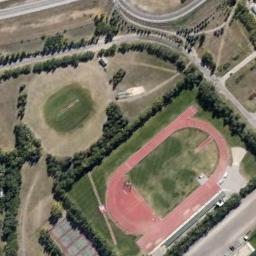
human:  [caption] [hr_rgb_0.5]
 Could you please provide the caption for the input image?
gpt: Several cars were parked near the track .

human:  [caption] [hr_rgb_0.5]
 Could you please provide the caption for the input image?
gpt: There are lots of buildings next to the ground track field .

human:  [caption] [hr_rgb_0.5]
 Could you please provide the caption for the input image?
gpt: Track and field are built on the lawn and surrounded by a lot of vegetation .

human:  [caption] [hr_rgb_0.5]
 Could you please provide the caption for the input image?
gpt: The ground track field is surrounded by some trees and a lawn is next to the ground track field .

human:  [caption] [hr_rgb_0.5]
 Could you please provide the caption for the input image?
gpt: A ground track field with a red track and some bare lawns around .